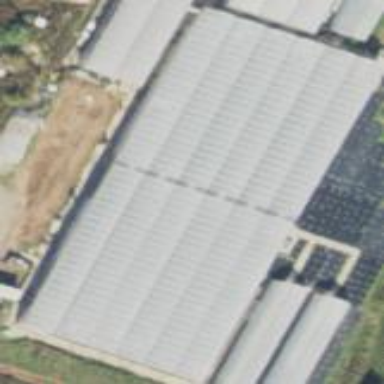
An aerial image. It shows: Greenhouse.